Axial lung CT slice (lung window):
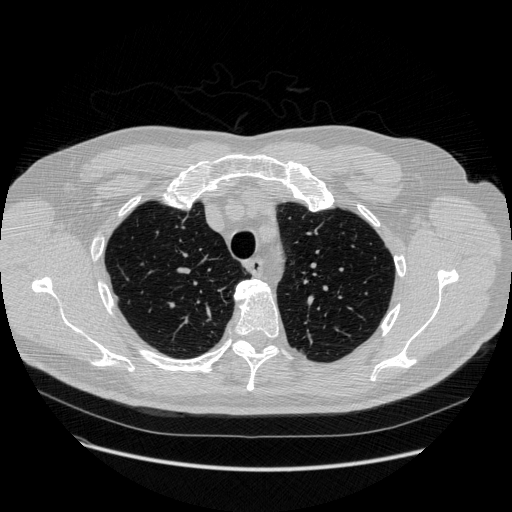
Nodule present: no